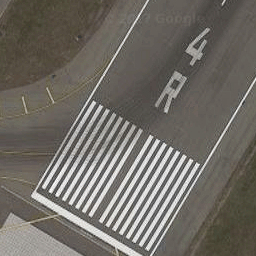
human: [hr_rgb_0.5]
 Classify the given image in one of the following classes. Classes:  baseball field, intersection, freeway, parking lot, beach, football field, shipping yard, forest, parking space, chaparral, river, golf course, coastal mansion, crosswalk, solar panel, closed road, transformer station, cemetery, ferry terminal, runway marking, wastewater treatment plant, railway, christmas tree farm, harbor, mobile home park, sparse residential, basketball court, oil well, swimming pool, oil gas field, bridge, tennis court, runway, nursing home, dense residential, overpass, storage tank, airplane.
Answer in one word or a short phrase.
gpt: runway